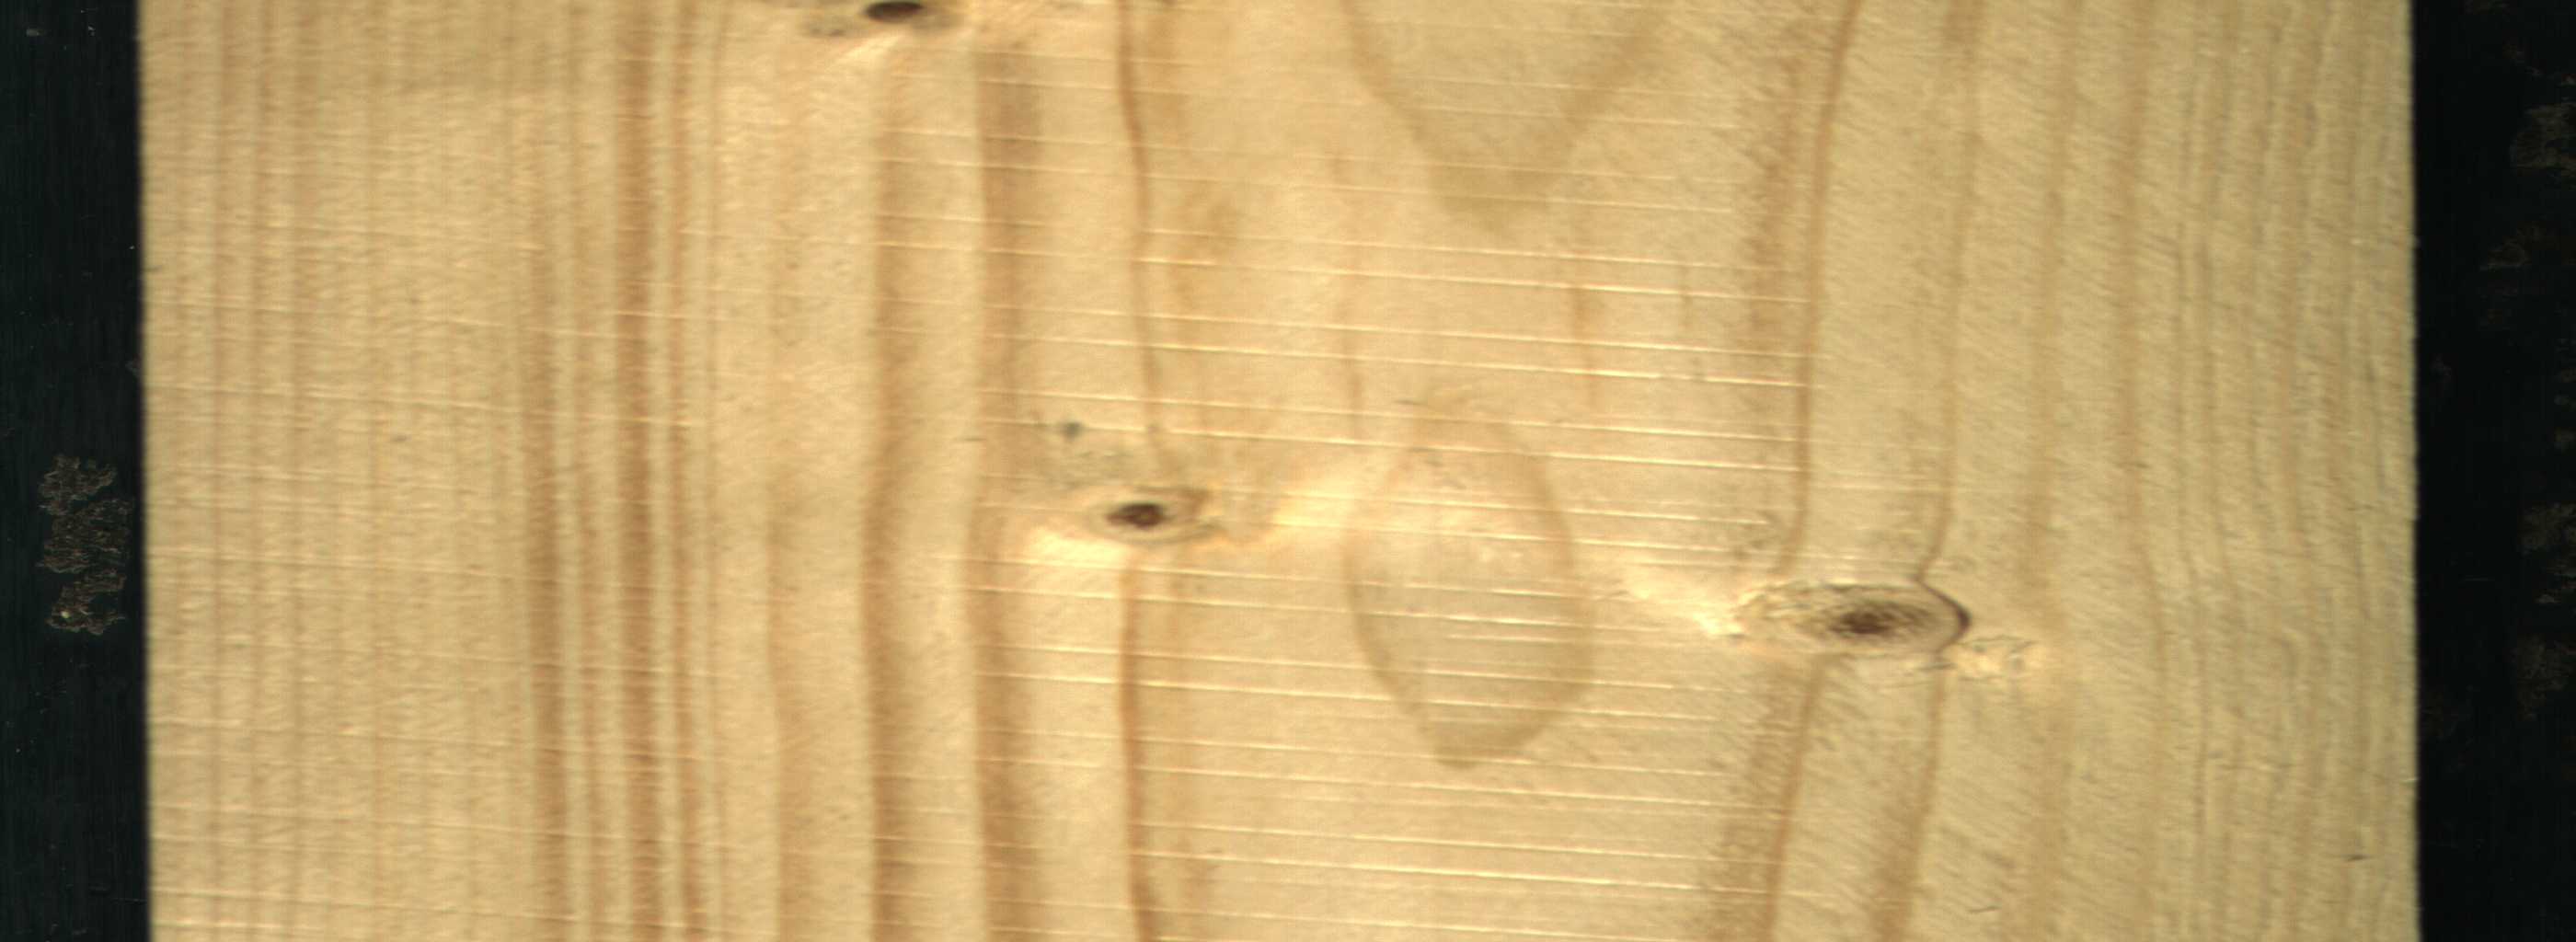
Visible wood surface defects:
Live_Knot
Live_Knot
Live_Knot